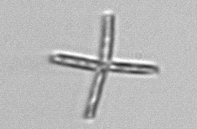
Label: Thalassionema